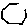
Label: hexagon